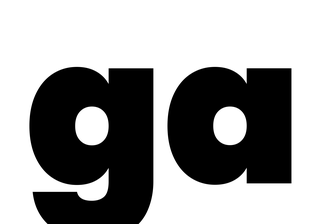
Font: Poppins-Black